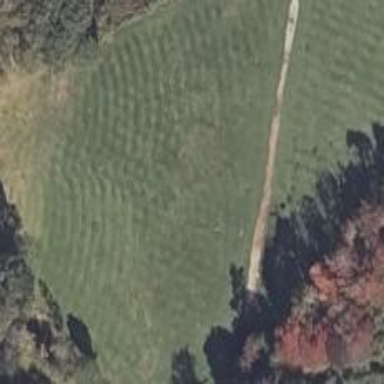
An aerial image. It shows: Grassy area used as driving range for golf.